Aerial crown-view tile of a tropical tree (Barro Colorado Island, Panama), acquired 20250217:
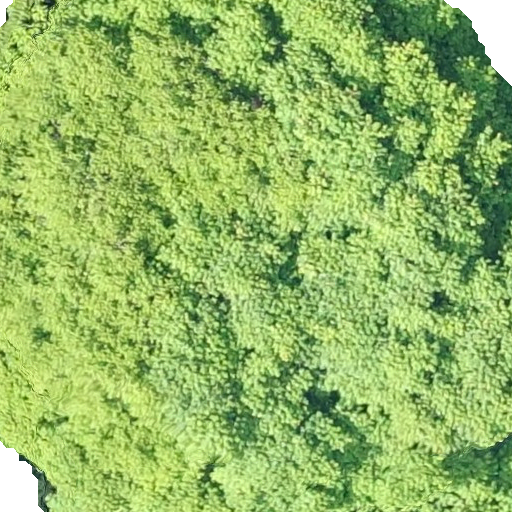
Species: Tachigali panamensis
GBIF accepted scientific name: Tachigali panamensis
Crown area: 541.932 m²